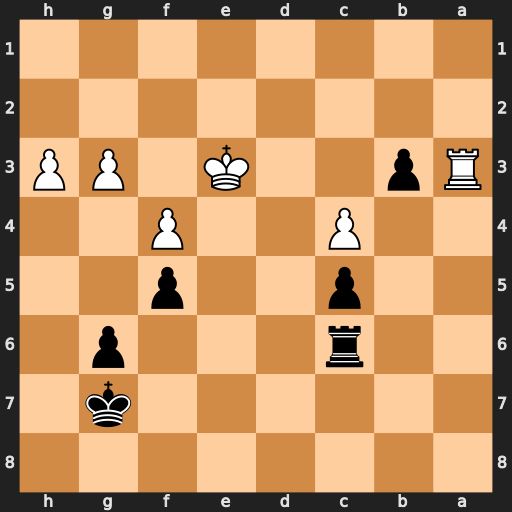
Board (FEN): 8/6k1/2r3p1/2p2p2/2P2P2/Rp2K1PP/8/8
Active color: b
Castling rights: -
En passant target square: -
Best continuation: Rb6 Ra1 b2 Rb1 Rb3+